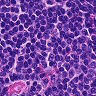
Metastatic tissue present: no